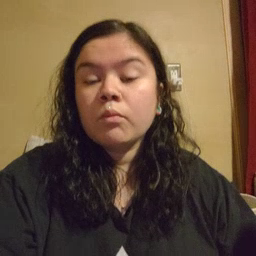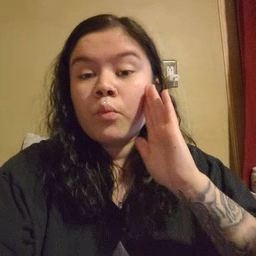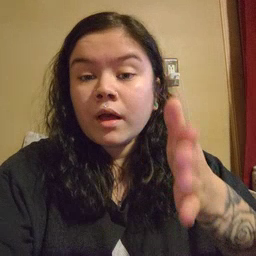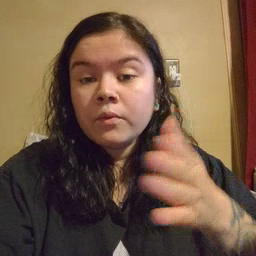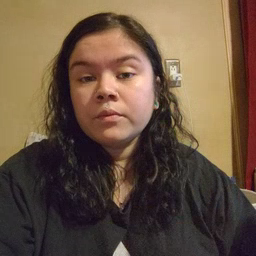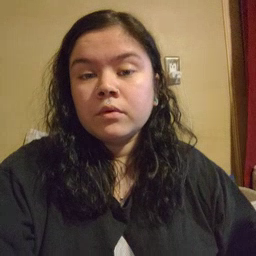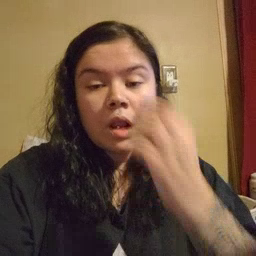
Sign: will